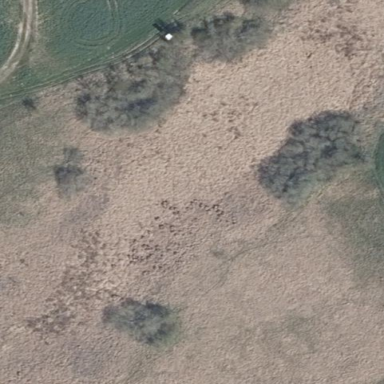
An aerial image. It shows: Reedbed in wetland area.